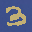
Label: 3